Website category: sports
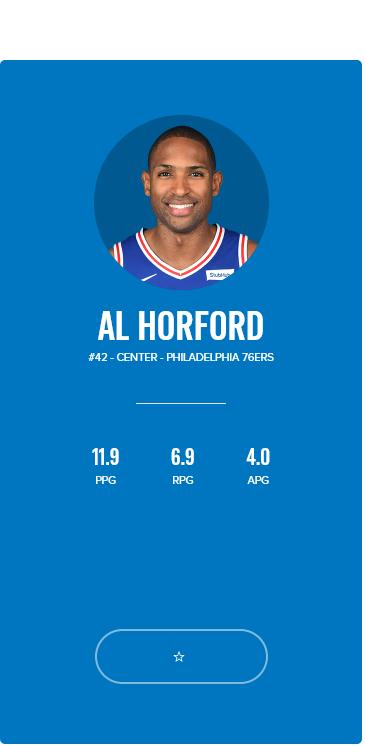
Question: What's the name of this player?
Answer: AL HORFORD

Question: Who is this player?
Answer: AL HORFORD

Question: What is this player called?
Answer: AL HORFORD

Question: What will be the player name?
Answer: AL HORFORD

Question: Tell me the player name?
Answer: AL HORFORD

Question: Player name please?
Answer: AL HORFORD

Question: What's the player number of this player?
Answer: #42

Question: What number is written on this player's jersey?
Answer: #42

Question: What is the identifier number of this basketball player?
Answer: #42

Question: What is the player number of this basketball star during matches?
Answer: #42

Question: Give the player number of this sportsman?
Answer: #42

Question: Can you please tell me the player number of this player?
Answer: #42

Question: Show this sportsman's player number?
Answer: #42

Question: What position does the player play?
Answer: CENTER

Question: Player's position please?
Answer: CENTER

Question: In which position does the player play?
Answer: CENTER

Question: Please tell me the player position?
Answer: CENTER

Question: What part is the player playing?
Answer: CENTER

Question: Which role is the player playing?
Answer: CENTER

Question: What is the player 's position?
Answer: CENTER

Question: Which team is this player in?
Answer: PHILADELPHIA 76ERS

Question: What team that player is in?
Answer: PHILADELPHIA 76ERS

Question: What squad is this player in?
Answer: PHILADELPHIA 76ERS

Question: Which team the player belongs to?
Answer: PHILADELPHIA 76ERS

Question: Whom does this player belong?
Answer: PHILADELPHIA 76ERS

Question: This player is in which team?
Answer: PHILADELPHIA 76ERS

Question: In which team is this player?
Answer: PHILADELPHIA 76ERS

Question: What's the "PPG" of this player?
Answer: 11.9

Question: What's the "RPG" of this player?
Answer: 6.9

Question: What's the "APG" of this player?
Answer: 4.0

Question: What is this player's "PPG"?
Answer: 11.9

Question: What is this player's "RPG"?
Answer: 6.9

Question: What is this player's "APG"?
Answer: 4.0

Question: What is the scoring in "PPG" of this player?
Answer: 11.9

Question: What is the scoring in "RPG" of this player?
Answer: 6.9

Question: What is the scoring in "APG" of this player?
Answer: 4.0

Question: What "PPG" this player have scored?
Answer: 11.9

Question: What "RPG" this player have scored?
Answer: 6.9

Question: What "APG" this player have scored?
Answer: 4.0

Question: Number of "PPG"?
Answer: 11.9

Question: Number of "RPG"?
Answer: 6.9

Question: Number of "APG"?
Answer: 4.0

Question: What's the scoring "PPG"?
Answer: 11.9

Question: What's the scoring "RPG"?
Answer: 6.9

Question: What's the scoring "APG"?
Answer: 4.0